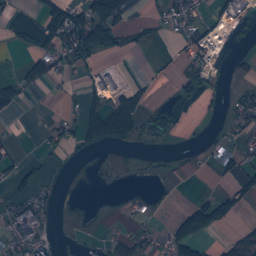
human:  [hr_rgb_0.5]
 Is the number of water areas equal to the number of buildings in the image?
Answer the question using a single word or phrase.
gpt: no

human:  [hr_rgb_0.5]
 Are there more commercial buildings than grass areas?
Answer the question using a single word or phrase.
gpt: no

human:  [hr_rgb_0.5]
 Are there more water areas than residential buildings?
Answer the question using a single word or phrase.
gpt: no

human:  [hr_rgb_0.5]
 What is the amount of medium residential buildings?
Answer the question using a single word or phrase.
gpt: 7

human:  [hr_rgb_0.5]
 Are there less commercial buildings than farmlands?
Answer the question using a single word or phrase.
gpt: yes

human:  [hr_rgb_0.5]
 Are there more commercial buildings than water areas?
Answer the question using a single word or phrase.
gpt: no

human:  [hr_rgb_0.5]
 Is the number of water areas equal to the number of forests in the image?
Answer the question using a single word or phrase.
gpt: no

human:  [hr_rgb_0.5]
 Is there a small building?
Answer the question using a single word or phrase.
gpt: yes

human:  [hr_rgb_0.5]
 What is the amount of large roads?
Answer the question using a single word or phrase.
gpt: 0

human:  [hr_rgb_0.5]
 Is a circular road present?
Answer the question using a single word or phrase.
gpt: no

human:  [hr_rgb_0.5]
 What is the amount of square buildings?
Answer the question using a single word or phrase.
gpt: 0

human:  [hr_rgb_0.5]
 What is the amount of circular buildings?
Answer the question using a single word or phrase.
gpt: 0

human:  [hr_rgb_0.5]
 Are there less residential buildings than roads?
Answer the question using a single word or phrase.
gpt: no

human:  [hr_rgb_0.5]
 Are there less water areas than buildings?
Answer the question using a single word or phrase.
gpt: yes

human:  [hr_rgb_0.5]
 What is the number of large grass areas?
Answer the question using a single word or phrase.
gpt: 83

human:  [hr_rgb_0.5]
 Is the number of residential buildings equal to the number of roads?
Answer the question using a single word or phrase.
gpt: no

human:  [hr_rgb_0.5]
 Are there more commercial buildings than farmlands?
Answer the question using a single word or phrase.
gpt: no

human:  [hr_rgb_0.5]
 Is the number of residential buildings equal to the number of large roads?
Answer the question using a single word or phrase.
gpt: no

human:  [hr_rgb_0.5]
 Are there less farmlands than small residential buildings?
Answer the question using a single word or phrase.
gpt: yes

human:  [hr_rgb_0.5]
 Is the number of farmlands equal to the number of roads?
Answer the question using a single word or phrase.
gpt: no

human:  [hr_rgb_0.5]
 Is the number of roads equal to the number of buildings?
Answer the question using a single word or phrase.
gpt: no

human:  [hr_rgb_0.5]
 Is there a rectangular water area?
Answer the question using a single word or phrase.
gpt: yes

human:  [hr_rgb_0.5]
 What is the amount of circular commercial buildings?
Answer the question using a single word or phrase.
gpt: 0

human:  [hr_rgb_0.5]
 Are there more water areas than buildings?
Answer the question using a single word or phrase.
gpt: no

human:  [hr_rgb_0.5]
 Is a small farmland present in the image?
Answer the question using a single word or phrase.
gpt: yes

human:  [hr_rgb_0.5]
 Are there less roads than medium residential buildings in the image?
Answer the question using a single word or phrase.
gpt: no

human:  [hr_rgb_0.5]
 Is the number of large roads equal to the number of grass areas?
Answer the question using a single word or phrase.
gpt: no

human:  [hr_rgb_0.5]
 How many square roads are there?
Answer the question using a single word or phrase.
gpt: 0

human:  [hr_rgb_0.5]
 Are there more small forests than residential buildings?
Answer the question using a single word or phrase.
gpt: no

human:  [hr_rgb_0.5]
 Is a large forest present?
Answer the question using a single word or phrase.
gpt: yes

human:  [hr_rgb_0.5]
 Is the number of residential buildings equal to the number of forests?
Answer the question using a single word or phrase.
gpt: no

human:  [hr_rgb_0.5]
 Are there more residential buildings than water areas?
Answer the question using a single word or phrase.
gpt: yes

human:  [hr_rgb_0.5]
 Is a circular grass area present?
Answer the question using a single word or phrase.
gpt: yes

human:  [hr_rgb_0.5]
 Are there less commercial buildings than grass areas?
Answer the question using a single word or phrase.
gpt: yes

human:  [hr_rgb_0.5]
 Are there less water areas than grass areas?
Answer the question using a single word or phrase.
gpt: yes

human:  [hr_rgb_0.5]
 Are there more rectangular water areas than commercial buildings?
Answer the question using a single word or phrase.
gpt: no